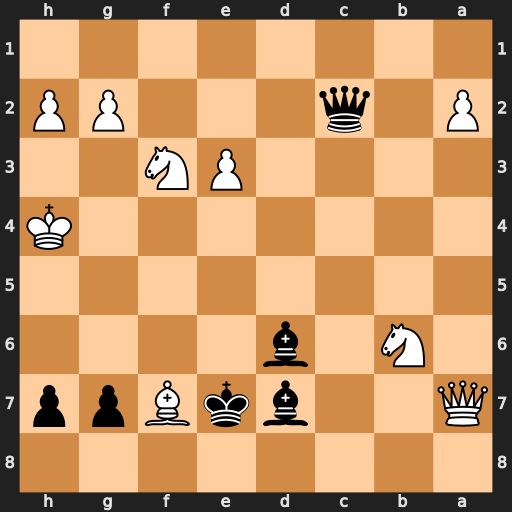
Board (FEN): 8/Q2bkBpp/1N1b4/8/7K/4PN2/P1q3PP/8
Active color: b
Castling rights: -
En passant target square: -
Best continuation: Qe4+ g4 Qxg4#